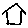
Label: house